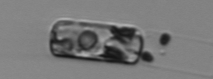
Label: Guinardia_delicatula_TAG_internal_parasite